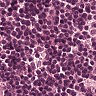
Metastatic tissue present: no